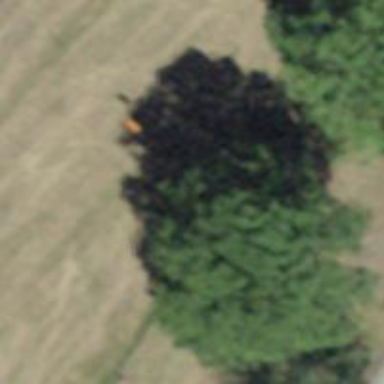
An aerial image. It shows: Pole with roofed pipeline marker.